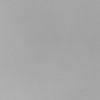
Label: dusty